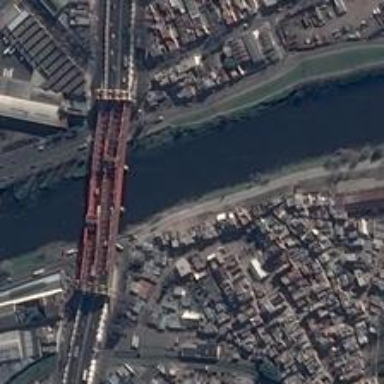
Both side of the river connected by the steel bridge are flourishing with countless buildings and edifices scattered here and there .